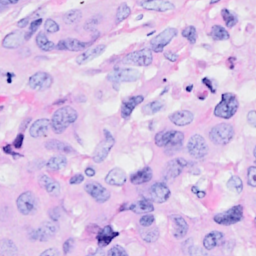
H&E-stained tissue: Breast